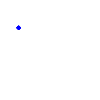
Particle: proton